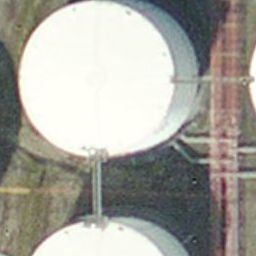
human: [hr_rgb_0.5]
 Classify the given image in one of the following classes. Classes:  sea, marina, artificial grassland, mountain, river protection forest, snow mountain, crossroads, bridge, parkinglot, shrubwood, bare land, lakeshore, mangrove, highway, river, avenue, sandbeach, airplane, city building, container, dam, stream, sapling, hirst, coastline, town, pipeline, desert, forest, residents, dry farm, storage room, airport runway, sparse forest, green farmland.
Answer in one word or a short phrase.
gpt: storage room